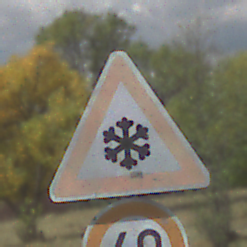
Verkehrszeichen: SchneeOderEisglaette
Zusatzzeichen unten: Geschwindigkeit60
Umgebung: Outdoor, Nature
Tageszeit: Midday
Wetter: PartlyCloudy
Licht: Natural
Jahreszeit: Autumn
Kontrast: HighContrast